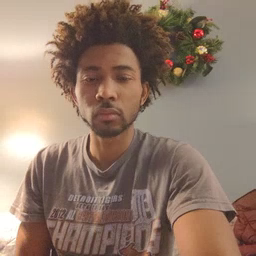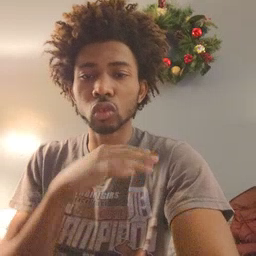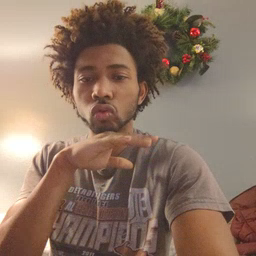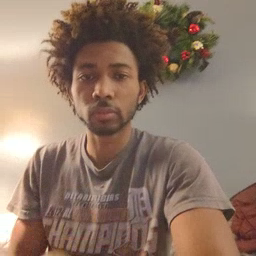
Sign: dirty